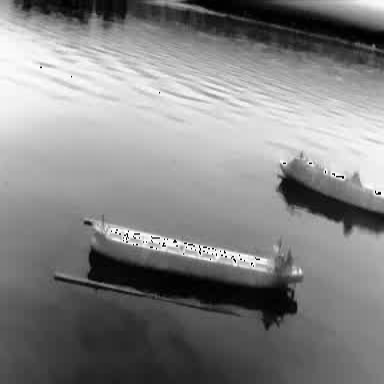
There is a liner in the infrared image.